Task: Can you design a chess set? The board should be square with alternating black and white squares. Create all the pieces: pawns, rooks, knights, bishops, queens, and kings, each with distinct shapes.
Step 5229:
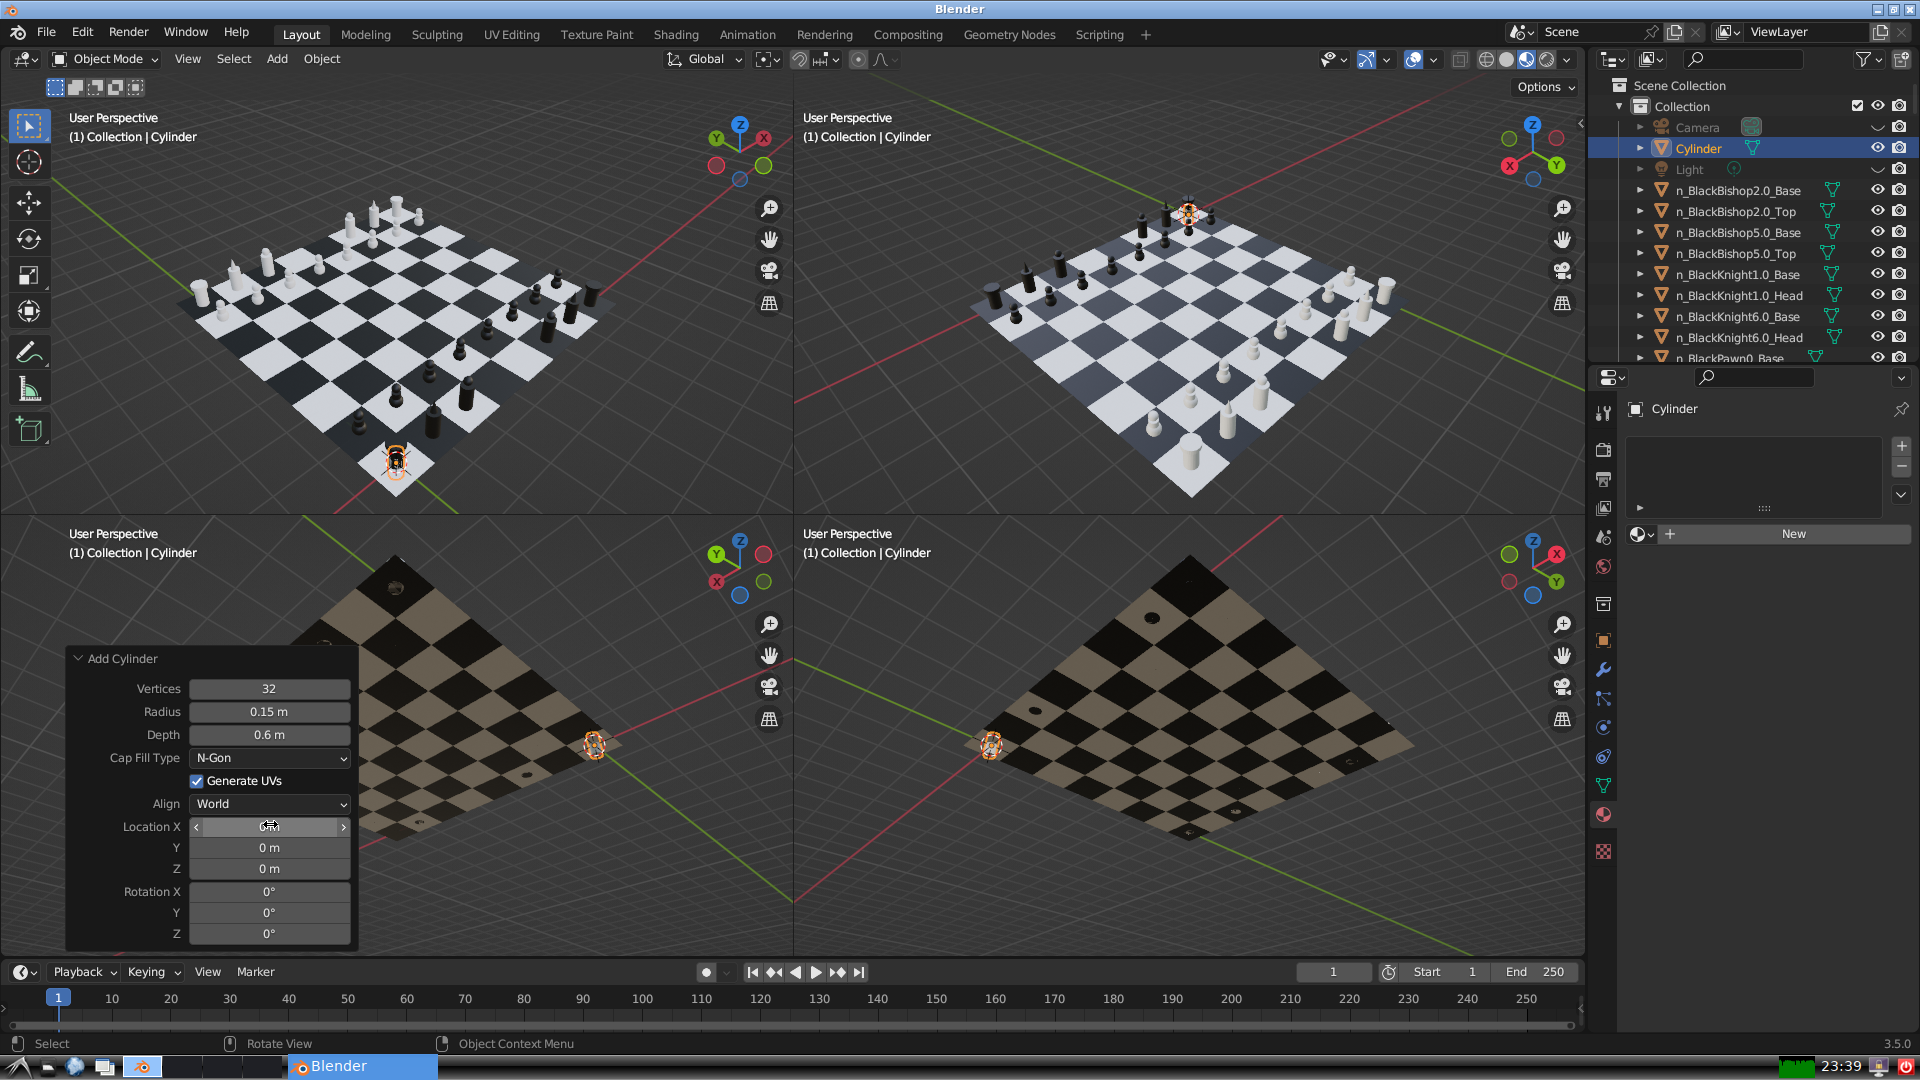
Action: click: no